Interaction volume radius: 5 \u00c5
Interaction volume height: 10 \u00c5
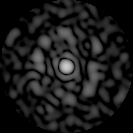
Disorder parameter: 0.835